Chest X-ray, PA view. Patient: 69 years old, sex M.
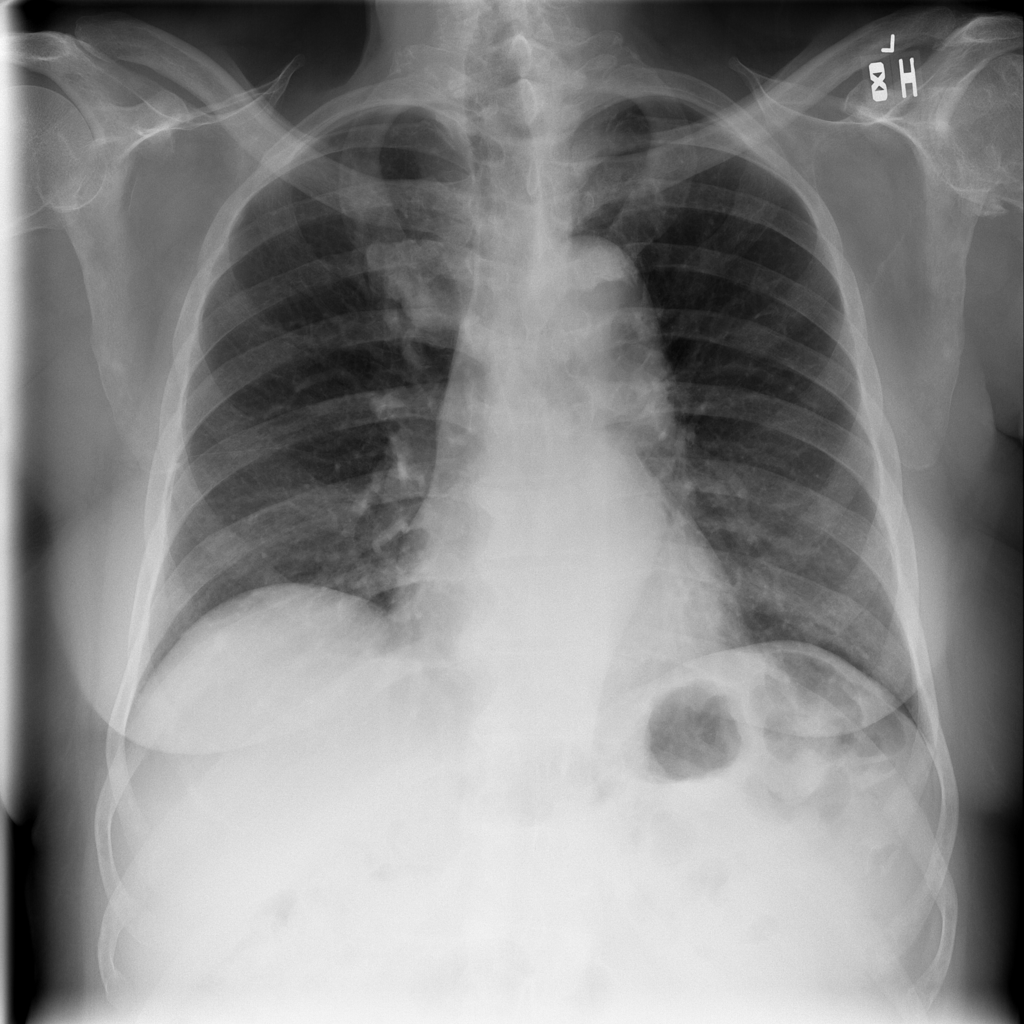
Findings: No Finding